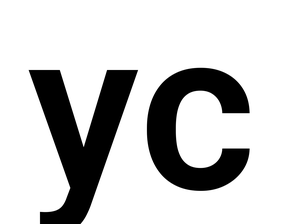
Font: Roboto_SemiBold